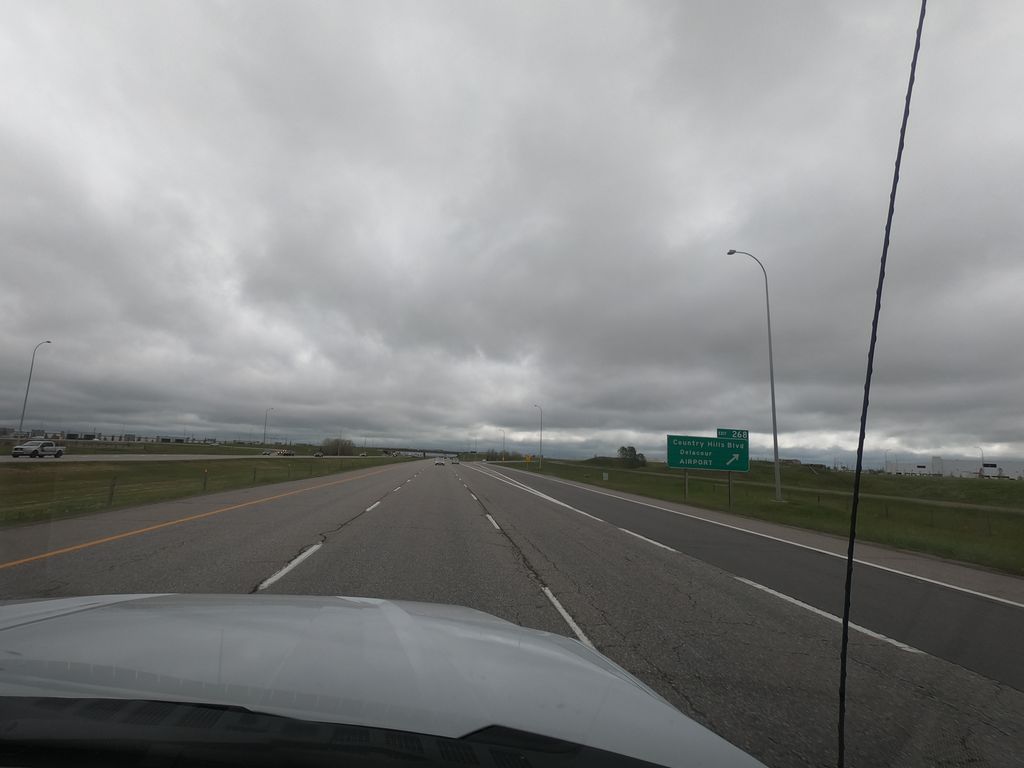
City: calgary